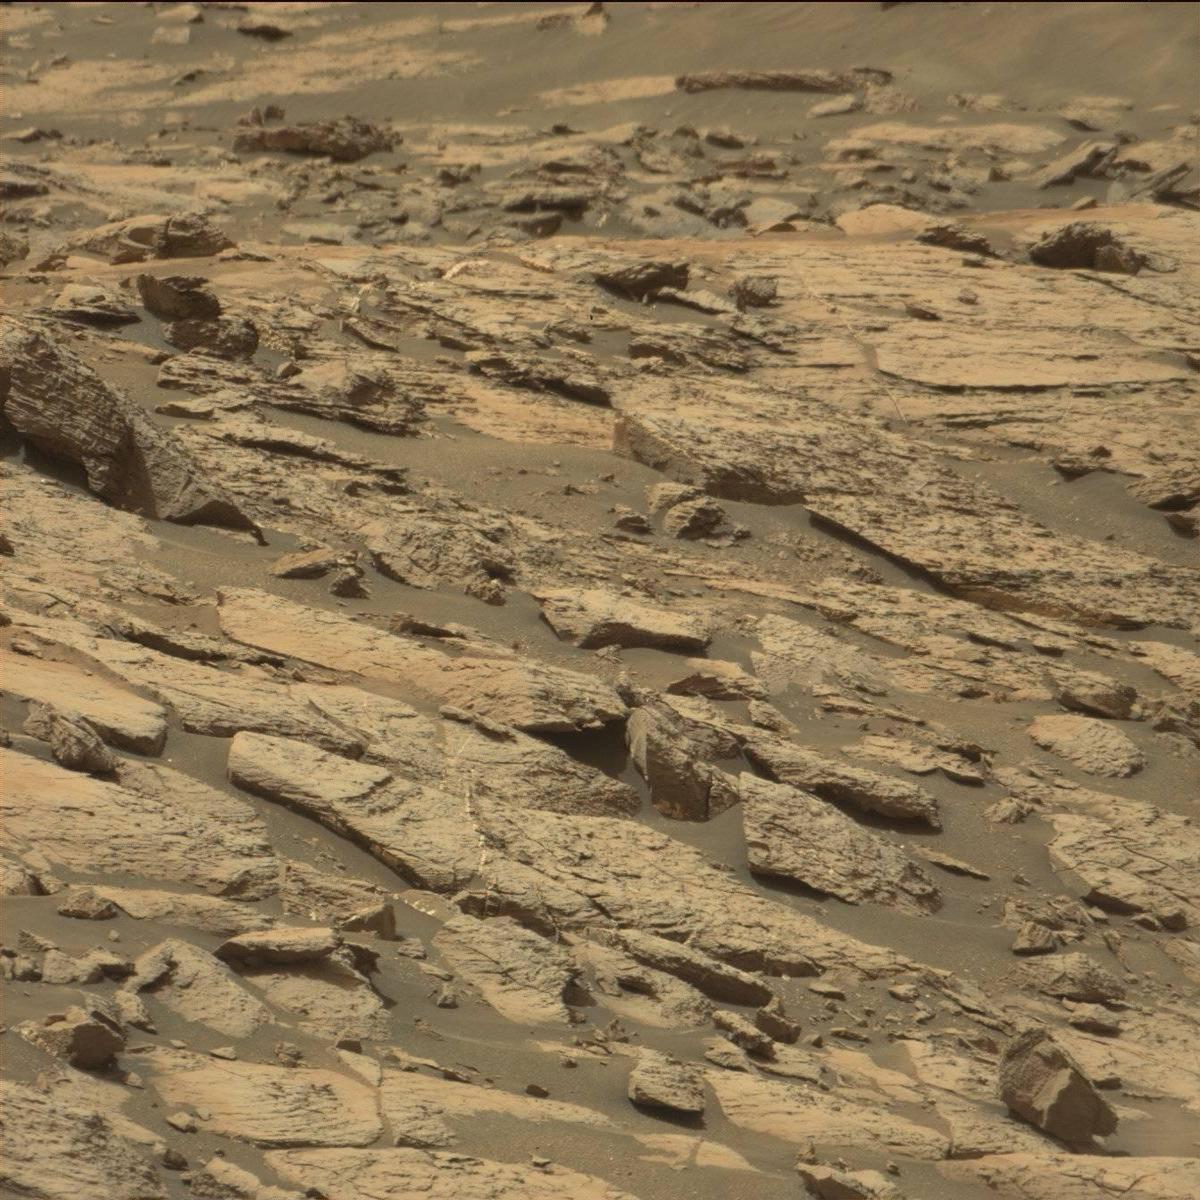
Terrain classes present: Bedrock, Sand / Soil